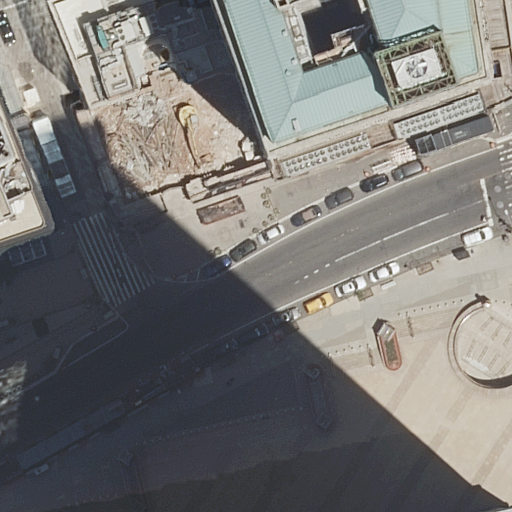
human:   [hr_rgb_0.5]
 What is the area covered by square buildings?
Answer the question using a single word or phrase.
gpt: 0m2

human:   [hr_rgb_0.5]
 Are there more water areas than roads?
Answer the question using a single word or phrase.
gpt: no

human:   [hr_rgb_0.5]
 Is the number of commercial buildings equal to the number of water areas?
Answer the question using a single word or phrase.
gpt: yes

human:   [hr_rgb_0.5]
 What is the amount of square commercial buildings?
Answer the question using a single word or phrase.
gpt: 0

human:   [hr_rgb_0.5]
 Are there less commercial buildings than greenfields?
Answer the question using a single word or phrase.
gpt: no

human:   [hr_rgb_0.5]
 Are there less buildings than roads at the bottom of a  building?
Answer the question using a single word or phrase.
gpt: no

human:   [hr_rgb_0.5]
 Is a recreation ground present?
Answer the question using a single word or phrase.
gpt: no

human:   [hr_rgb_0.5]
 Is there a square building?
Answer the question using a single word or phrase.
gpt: no

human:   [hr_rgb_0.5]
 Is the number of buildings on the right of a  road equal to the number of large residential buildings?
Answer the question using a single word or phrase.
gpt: no

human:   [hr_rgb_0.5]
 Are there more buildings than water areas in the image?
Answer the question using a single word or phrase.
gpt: yes

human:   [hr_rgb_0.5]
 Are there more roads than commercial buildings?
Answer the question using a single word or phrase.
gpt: yes

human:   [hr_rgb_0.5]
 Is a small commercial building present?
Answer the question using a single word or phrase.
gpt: no

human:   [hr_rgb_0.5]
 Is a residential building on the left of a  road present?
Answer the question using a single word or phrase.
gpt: yes

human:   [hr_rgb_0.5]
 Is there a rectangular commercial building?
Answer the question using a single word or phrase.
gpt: no

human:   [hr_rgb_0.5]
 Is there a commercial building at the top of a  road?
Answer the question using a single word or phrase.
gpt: no

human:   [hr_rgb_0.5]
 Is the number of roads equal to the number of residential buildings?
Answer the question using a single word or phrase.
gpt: no

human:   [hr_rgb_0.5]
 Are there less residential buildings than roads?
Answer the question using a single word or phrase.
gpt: no

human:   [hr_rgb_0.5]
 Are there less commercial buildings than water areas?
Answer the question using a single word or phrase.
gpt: no

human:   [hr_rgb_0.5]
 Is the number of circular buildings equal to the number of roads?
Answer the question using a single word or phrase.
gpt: no

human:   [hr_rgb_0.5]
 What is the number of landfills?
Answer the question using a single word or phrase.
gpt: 0

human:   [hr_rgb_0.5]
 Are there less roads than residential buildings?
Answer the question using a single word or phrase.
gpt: yes

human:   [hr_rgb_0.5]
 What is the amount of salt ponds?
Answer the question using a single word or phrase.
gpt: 0

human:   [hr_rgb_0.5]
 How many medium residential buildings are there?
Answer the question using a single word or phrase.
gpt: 0

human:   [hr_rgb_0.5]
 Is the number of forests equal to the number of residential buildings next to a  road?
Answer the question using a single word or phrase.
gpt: no

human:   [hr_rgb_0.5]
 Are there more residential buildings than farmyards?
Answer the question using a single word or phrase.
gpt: yes

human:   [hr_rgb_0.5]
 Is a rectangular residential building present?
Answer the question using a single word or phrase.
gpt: yes

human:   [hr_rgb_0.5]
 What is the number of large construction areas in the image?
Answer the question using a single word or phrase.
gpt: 0

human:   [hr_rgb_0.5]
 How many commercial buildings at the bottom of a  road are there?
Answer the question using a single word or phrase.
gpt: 0

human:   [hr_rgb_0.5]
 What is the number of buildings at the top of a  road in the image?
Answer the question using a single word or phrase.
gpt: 4

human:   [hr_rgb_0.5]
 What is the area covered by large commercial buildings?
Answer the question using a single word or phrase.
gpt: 0m2

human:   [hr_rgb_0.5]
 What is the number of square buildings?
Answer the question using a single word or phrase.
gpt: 0

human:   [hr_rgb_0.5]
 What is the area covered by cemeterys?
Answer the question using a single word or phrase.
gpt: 0m2

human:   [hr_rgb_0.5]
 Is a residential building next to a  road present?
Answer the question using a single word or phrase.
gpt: yes

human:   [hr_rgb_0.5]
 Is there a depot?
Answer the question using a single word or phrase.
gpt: no

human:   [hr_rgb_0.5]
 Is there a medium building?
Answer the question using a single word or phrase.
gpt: no

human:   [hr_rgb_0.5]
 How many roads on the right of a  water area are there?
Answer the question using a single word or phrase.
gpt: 0